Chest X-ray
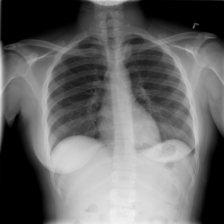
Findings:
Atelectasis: negative
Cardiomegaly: negative
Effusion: negative
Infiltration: negative
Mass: negative
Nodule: negative
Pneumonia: negative
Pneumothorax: negative
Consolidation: negative
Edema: negative
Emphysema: negative
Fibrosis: negative
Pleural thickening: negative
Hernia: negative